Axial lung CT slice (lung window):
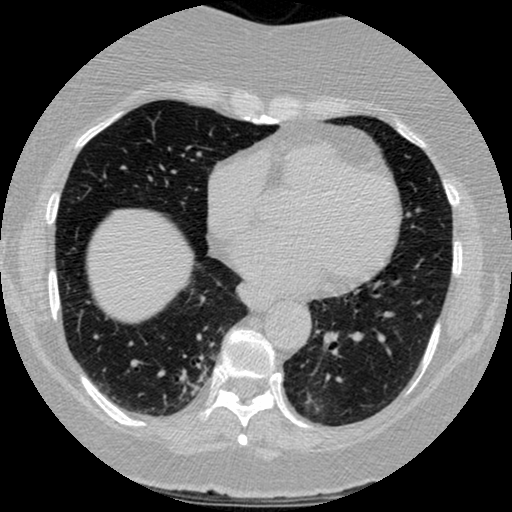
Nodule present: no